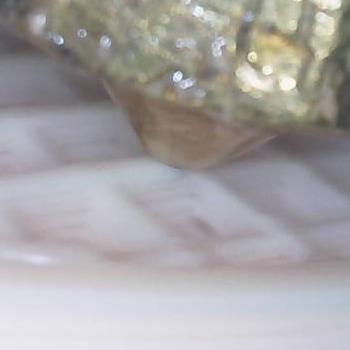
Flow rate: 149%